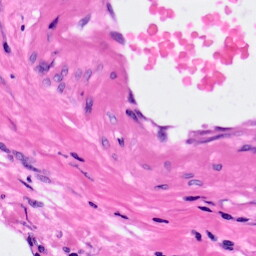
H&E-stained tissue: Pancreatic